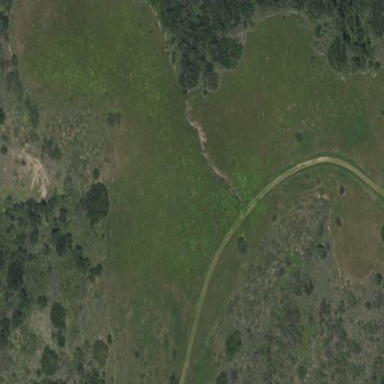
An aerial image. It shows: Grassland covered with grass.